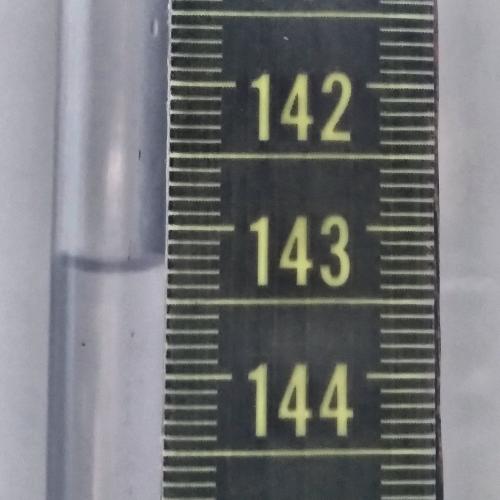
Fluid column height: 143.3 cm